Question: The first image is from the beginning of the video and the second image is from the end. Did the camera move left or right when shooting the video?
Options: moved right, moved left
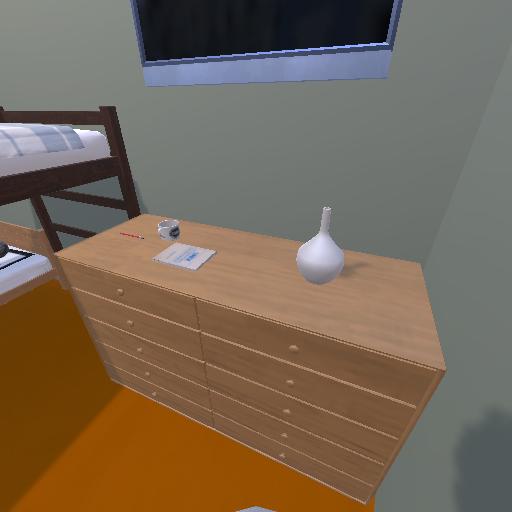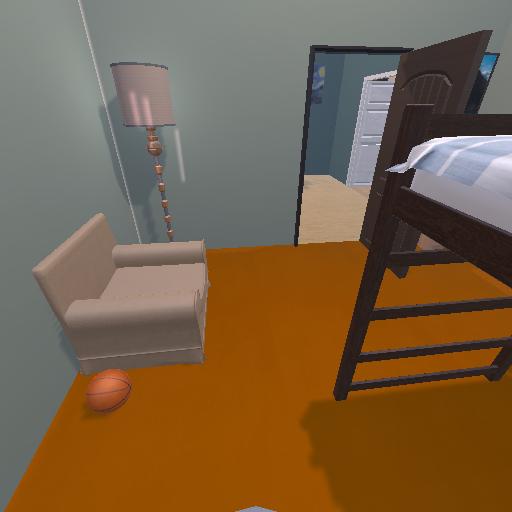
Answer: moved right